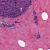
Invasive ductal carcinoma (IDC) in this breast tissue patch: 0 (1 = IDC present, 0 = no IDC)